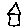
Label: house